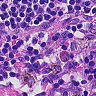
Metastatic tissue present: no